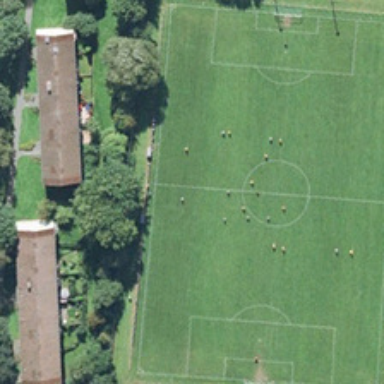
The playground consists of a red track and a green football field .